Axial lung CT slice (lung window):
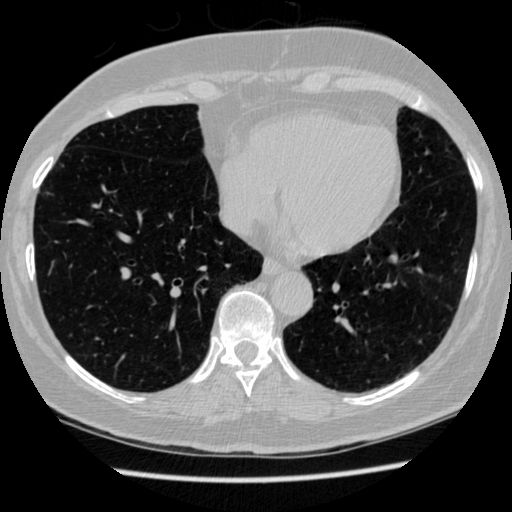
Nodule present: no